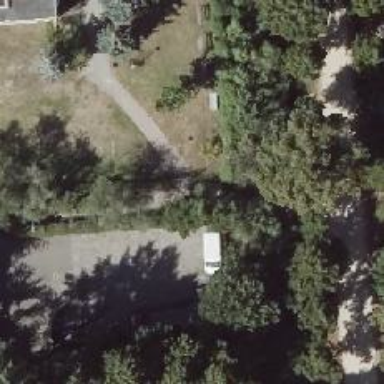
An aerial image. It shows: Compacted footway.